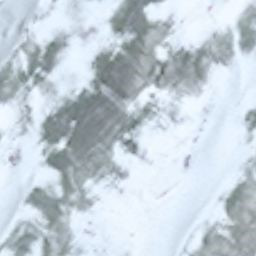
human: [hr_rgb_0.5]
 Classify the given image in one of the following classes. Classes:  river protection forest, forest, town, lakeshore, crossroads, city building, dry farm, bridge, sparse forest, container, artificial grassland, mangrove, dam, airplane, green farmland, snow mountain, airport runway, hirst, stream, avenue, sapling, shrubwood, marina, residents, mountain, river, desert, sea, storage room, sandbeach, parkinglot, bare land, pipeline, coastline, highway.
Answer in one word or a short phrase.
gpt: snow mountain